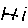
Label: tree